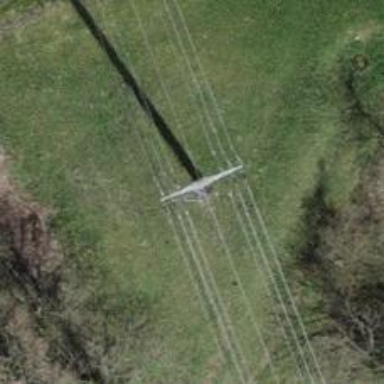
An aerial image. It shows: Power pole.